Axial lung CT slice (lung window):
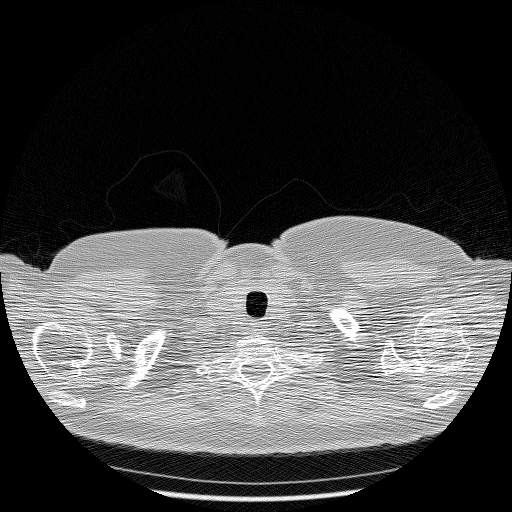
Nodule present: no